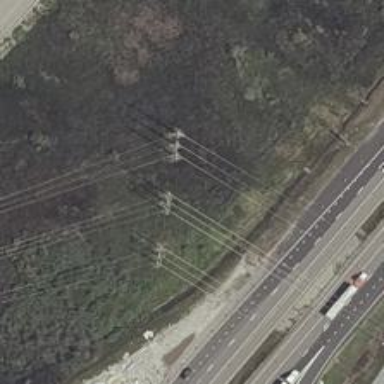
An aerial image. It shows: H-frame designed tower for power lines.